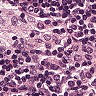
Metastatic tissue present: no